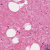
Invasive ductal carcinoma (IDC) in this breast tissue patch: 0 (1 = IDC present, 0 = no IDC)